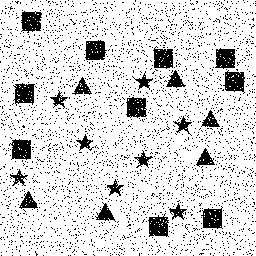
Squares: 10
Triangles: 6
Stars: 8
Total shapes: 24